Field crop: maize
Growth stage: 2
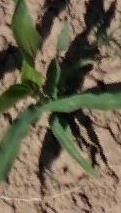
Species: maize